Chest X-ray:
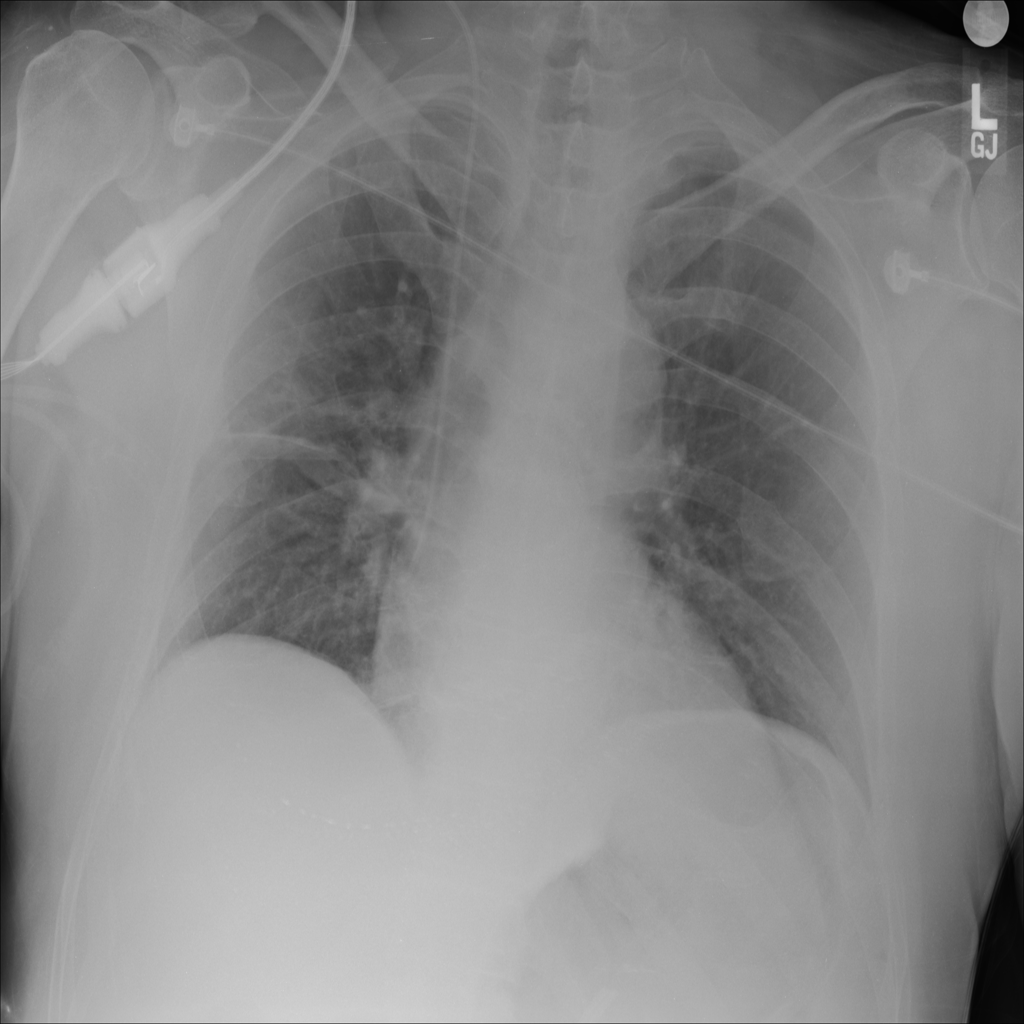
Findings: Pleural Thickening
No abnormal finding: no